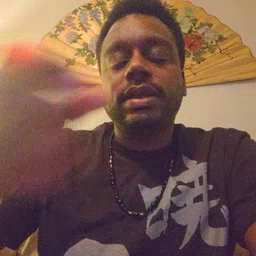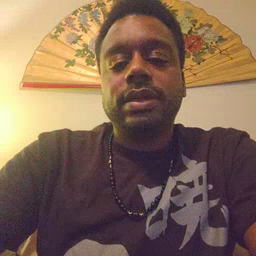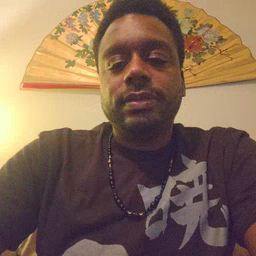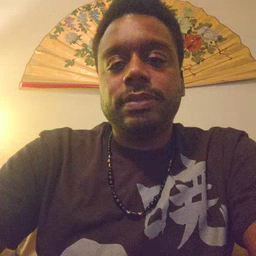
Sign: drink